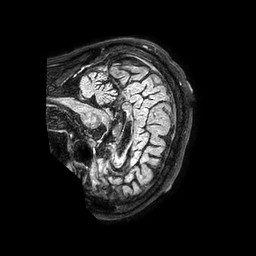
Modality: FLAIR
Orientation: sagittal
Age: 50
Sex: male
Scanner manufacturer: philips
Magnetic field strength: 3 T
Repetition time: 4.8 s
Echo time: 0.34 s